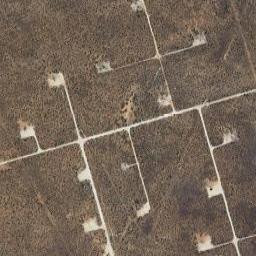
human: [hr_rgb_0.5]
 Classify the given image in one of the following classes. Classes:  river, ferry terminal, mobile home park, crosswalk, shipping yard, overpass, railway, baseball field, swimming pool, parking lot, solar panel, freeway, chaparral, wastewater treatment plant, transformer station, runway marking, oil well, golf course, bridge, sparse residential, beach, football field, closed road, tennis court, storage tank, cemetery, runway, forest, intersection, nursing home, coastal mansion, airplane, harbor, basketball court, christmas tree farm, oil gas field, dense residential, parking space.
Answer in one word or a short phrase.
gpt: oil gas field